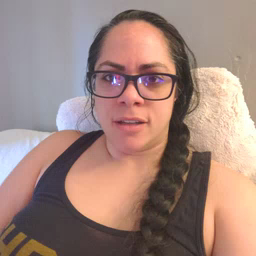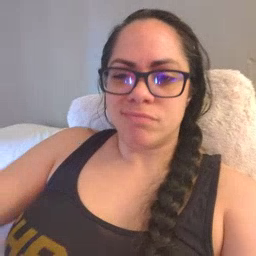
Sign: down